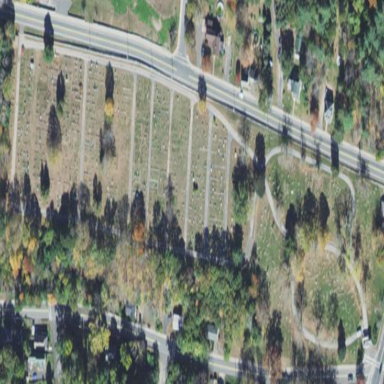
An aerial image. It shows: Cemetery.